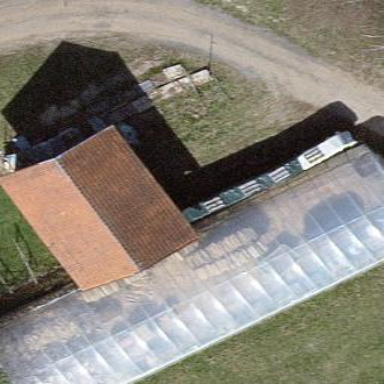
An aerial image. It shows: Greenhouse.